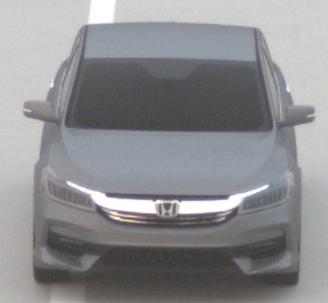
Make: Honda
Model: Accord Hybrid
Detailed model: 9. Generation
Model produced from: 2015
Model produced until: 2019
Doors: 4
Color: gray
Road condition: dry road
Daytime: sunrise or sunset
Contrast: low contrast